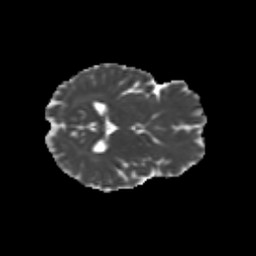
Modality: MD
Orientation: axial
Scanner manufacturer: siemens
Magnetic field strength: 3 T
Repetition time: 9.2 s
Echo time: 0.084 s